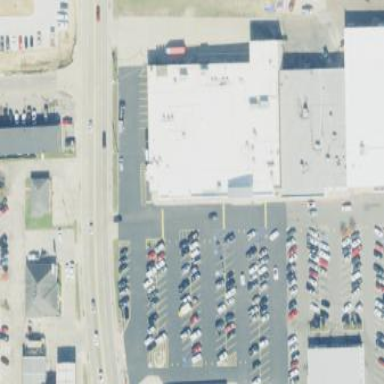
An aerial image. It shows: Supermarket building.